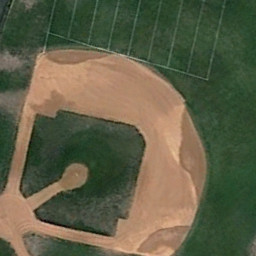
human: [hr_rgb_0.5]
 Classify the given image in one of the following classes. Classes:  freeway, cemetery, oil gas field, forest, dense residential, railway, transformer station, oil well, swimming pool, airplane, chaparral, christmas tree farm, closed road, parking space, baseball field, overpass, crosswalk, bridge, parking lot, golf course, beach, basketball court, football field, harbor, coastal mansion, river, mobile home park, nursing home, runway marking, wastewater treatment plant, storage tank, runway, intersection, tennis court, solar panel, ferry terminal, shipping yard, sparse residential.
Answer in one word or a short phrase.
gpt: baseball field